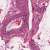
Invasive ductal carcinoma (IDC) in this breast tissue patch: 0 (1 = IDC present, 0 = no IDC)